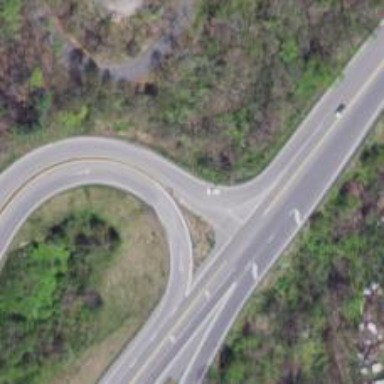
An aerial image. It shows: Trunk highway.